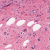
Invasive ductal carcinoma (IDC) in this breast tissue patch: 0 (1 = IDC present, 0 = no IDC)